Question: i store redis db with this code
'''
redisClientsManagerX = new PooledRedisClientManager("127.0.0.1:6379");
container.Register<IRedisClientsManager>(c => redisClientsManagerX);
container.Register<ICacheClient>(c => c.Resolve<IRedisClientsManager>().GetCacheClient()).ReusedWithin(Funq.ReuseScope.None);
Plugins.Add(new AuthFeature(() => new AuthUserSession(), new IAuthProvider[] { new BasicAuthProvider() }
));
// Use a RedisAuthRepository
var userRepo = new RedisAuthRepository(redisClientsManagerX);
container.Register<IUserAuthRepository>(userRepo);
// Enable the RegistrationFeature
Plugins.Add(new RegistrationFeature());
'''
but, when i check redis db;

is there way to disable this auto iauthsessionstore disable?
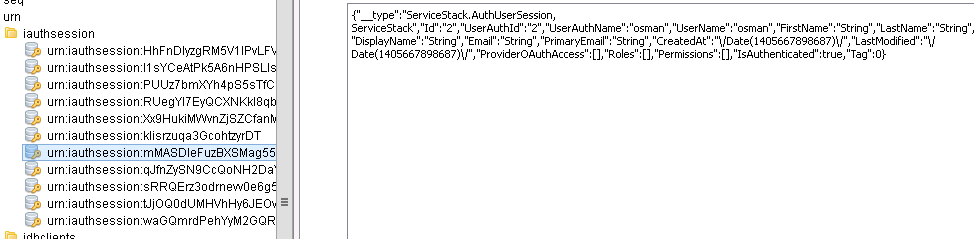
Answer: So you want to store the user profiles in Redis, and authenticate them using this source, but you don't want the active sessions to be stored in Redis? It is possible, though I am not sure it's a common scenario, see the warnings at the end of this answer.
# Change to the MemoryCacheProvider:
You can prevent the sessions from being stored to Redis by specifying the cache provider as a 'MemoryCacheClient' rather than using the Redis cache client.
Change this line from:
'''
container.Register<ICacheClient>(c => c.Resolve<IRedisClientsManager>().GetCacheClient()).ReusedWithin(Funq.ReuseScope.None);
'''
To:
'''
container.Register<ICacheClient>(c => new MemoryCacheClient());
'''
# Warnings:
- - -